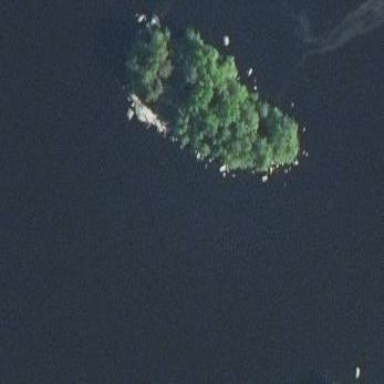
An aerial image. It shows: Islet.